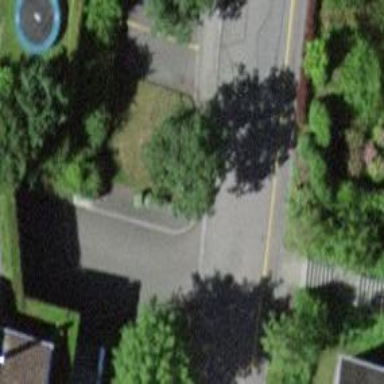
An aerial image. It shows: Unmarked crossing on footway.